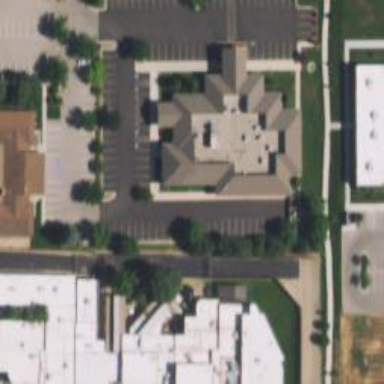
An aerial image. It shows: Clinic building offering healthcare services.